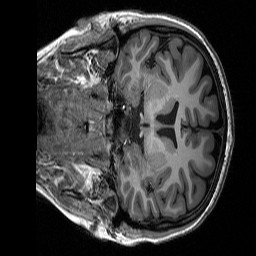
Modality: T1w
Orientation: coronal
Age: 23
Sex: female
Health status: healthy
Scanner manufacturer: siemens
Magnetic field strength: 3 T
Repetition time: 2.3 s
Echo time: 0.00298 s